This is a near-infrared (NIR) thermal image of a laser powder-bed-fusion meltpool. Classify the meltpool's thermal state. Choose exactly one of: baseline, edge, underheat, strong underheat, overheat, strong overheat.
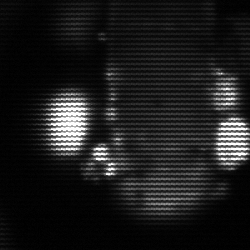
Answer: strong underheat